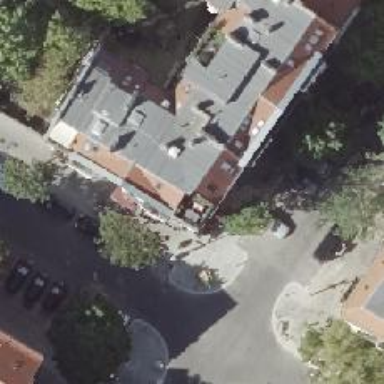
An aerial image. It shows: Café.